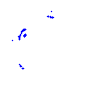
Particle: kaon